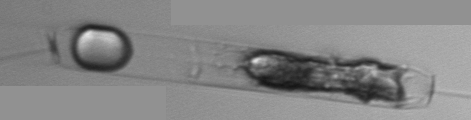
Label: Ditylum_brightwellii